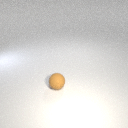
small brown rubber sphere